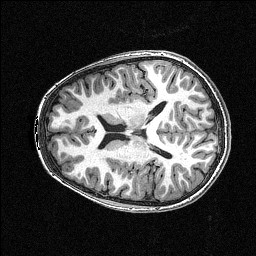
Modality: T1w
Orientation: axial
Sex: male
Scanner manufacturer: siemens
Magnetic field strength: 3 T
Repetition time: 2.3 s
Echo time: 0.00336 s